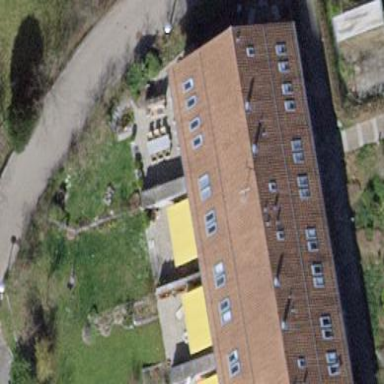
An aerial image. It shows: Building with tiled roof.